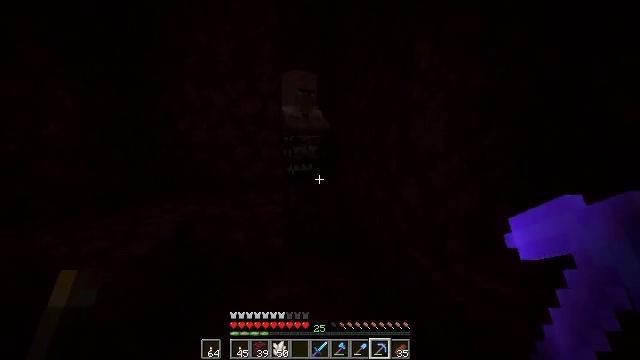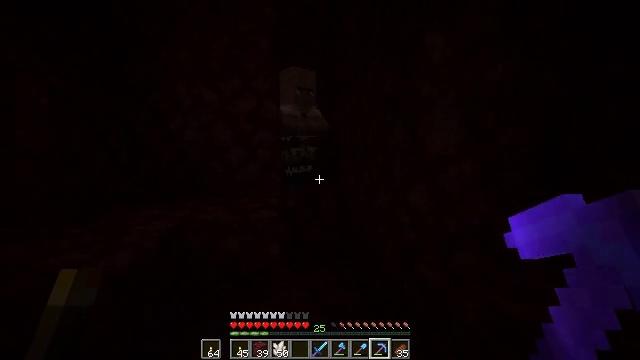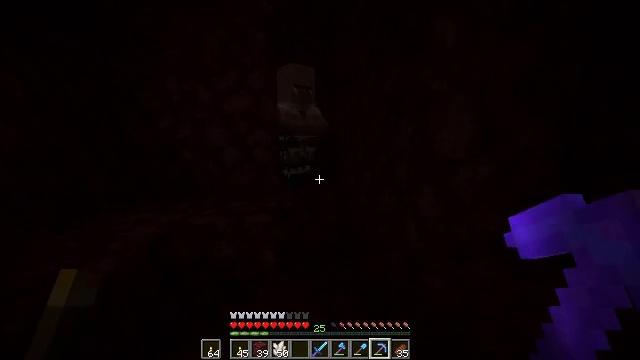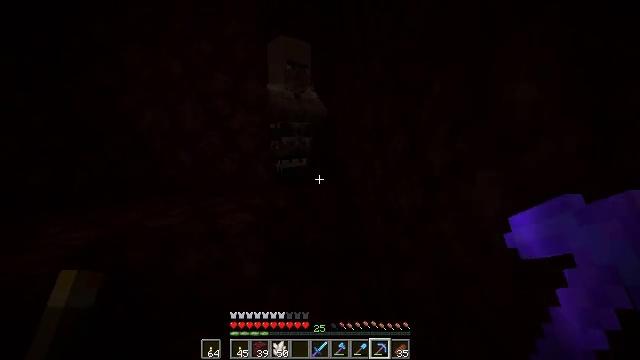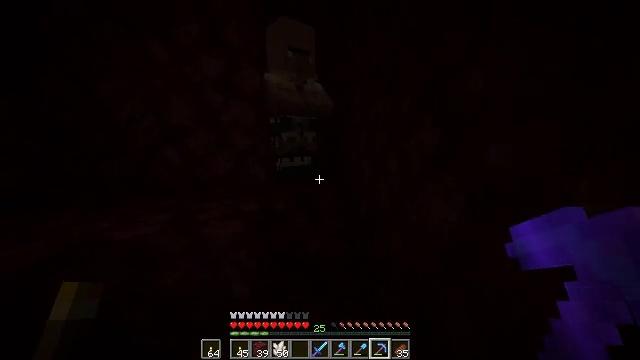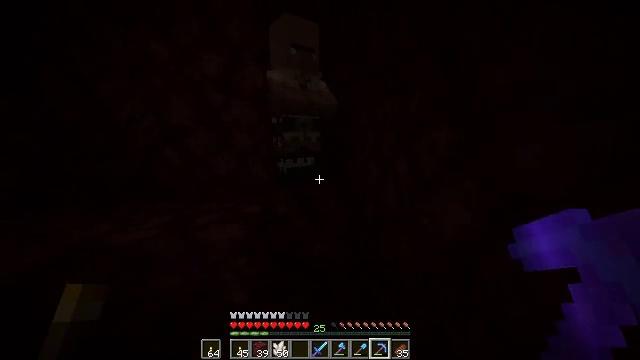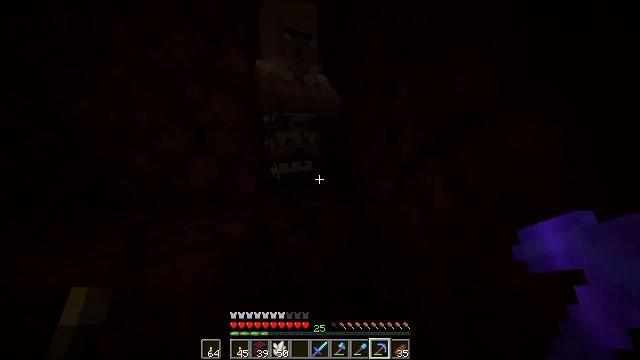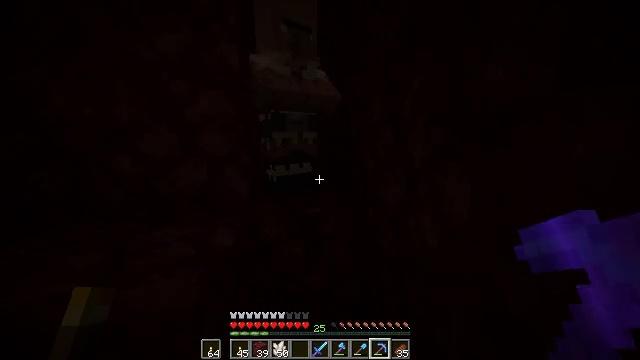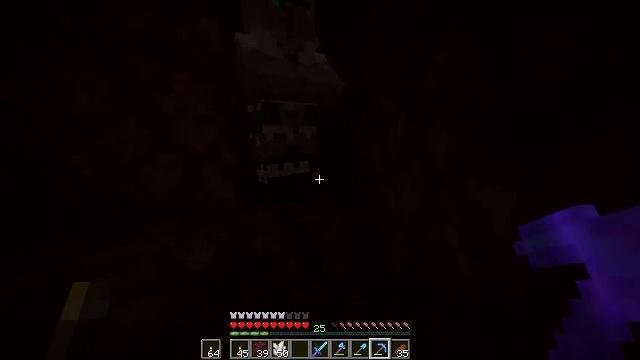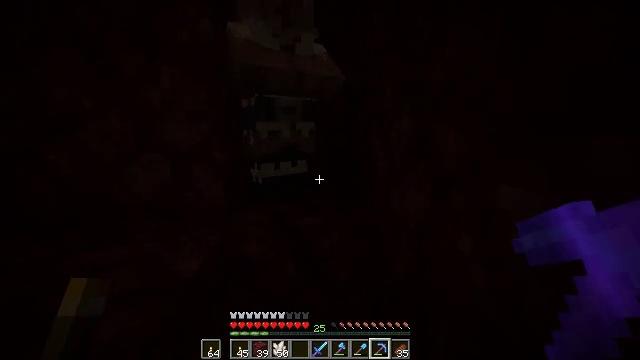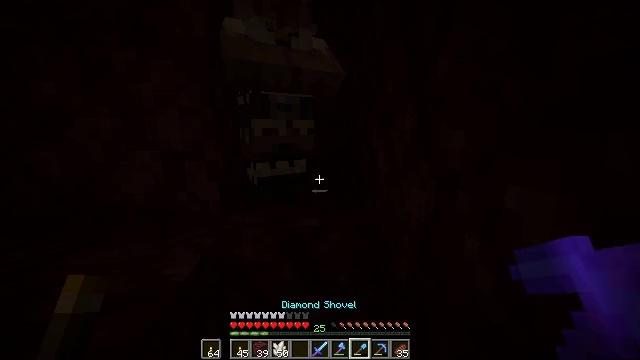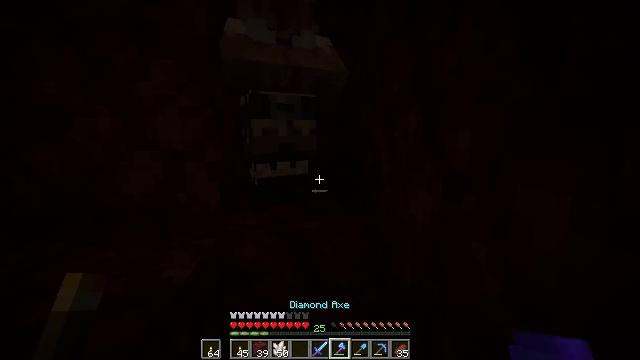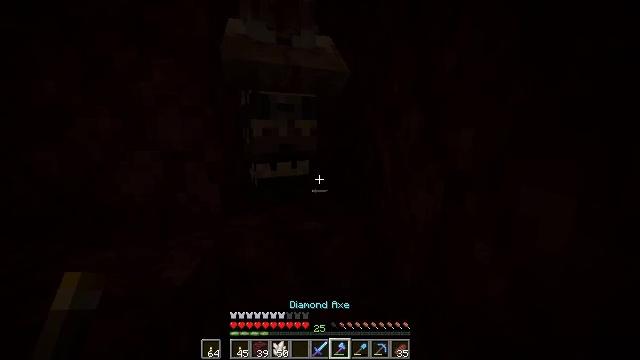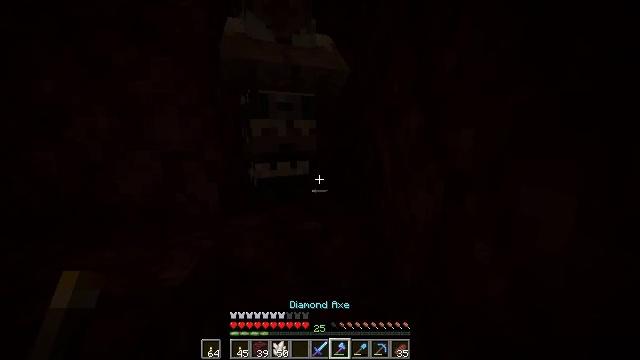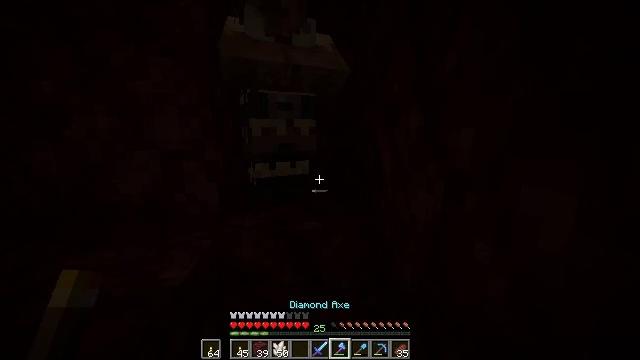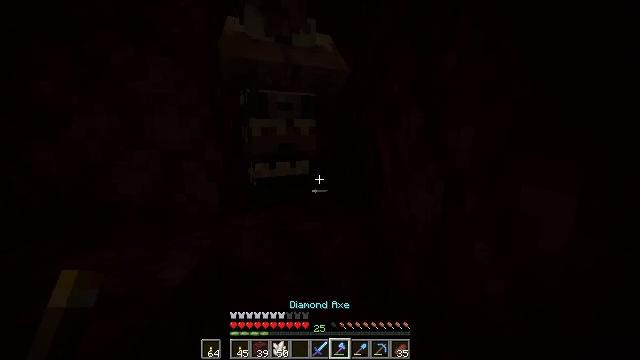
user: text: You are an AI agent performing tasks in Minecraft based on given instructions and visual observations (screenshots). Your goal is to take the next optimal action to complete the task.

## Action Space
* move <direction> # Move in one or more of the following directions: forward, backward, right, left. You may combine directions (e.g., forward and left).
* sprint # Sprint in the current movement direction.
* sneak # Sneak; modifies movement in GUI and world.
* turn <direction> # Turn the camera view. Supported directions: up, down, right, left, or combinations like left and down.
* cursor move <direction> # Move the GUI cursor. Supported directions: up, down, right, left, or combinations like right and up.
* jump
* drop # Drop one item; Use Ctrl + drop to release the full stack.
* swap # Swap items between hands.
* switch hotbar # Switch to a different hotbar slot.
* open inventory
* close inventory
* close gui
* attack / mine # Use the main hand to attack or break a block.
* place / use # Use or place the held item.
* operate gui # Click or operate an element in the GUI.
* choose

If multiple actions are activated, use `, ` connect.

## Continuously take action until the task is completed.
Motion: motion action
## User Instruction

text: Kill a villager.
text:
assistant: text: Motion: move forward, jump
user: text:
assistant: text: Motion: move forward, jump
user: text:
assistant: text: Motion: move forward, jump
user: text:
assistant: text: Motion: move forward, turn left
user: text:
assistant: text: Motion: move forward, turn left
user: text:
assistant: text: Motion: no_op
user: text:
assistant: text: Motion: no_op
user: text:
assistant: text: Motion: no_op
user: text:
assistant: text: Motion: no_op
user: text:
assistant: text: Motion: no_op
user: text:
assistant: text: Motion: no_op
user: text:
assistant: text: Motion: no_op
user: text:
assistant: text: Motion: no_op
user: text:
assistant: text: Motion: no_op
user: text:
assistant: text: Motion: no_op
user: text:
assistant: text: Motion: no_op
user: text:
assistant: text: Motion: no_op
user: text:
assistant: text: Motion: no_op
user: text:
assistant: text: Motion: no_op
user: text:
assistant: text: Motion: no_op
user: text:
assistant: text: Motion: no_op
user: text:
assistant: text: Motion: no_op
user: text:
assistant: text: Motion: no_op
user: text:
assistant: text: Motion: no_op
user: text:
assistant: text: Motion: move forward, turn left and up
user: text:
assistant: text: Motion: move forward, turn left and up
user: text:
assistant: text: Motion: move forward, turn left and up
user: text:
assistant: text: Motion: no_op
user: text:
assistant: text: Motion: attack / mine
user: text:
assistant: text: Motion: attack / mine